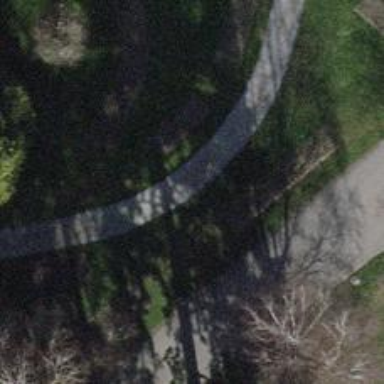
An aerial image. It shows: Compacted path road.